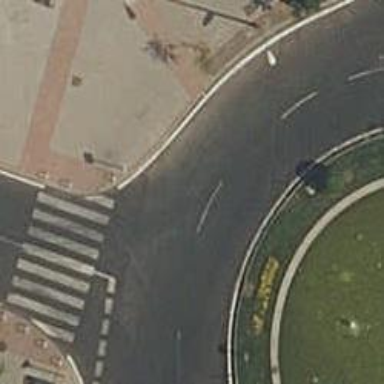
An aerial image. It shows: Tertiary road that leads to roundabout.